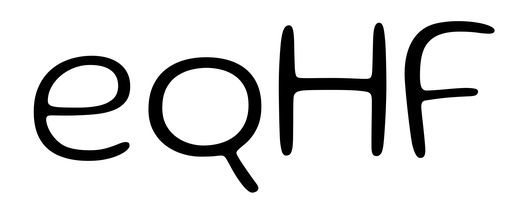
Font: Gluten_ExtraLight